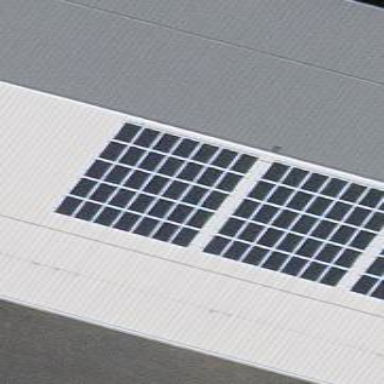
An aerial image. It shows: Solar photovoltaic panel generator.